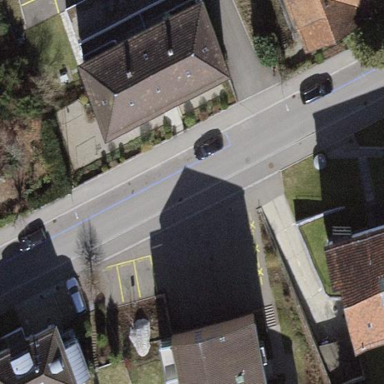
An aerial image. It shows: Parking lane.